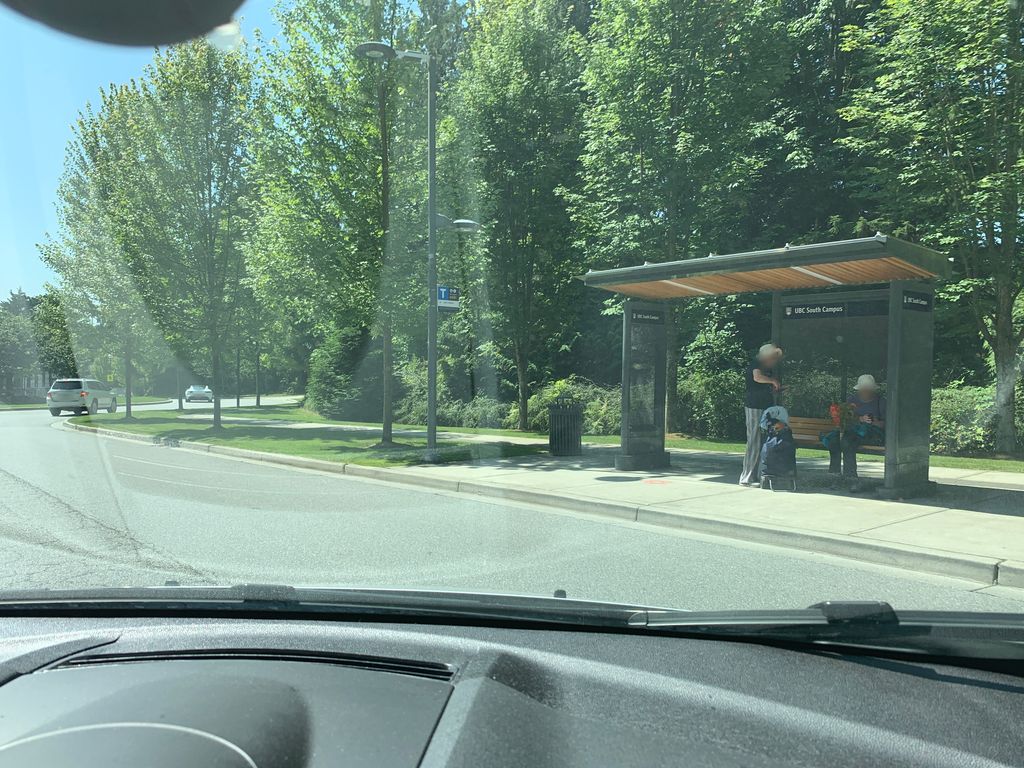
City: vancouver